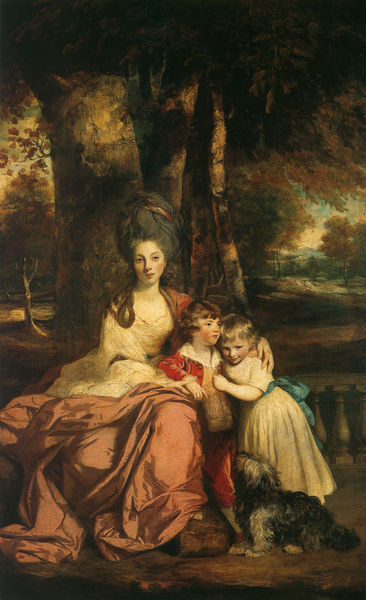
Titel: Lady Elizabeth Delmé und ihre Kinder
Künstler: Sir Joshua Reynolds
Institution: Washington DC, National Gallery of Art
Schlagwörter: bäume, landschaft, frisur, kleid, hund, falten, porträt, natur, familie, familienporträt, mutter, kinder, adelige, romantik, königin, treue, mutter mit kindern, familienproträt